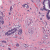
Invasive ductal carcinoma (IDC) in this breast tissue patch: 1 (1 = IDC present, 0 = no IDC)